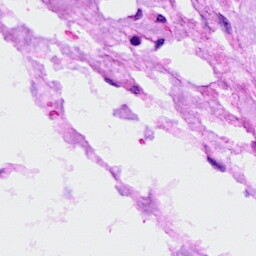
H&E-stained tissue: Ovarian